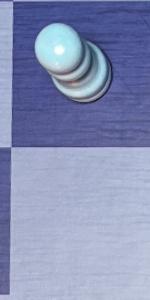
Label: Empty